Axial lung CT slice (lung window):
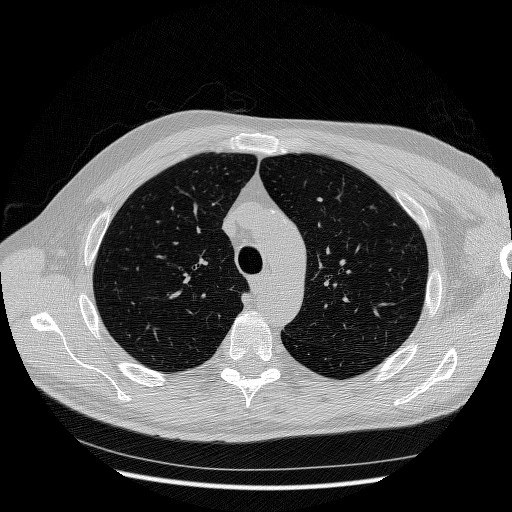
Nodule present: no